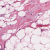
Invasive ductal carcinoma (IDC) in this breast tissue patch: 1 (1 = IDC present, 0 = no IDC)